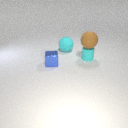
small cyan rubber cylinder behind small blue metal cube